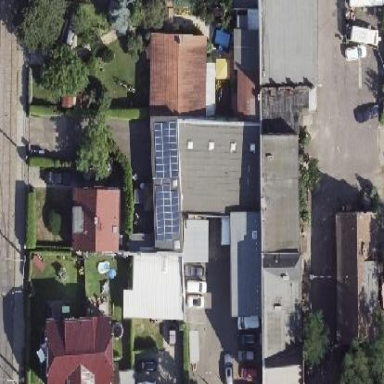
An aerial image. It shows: Building housing car repair shop.